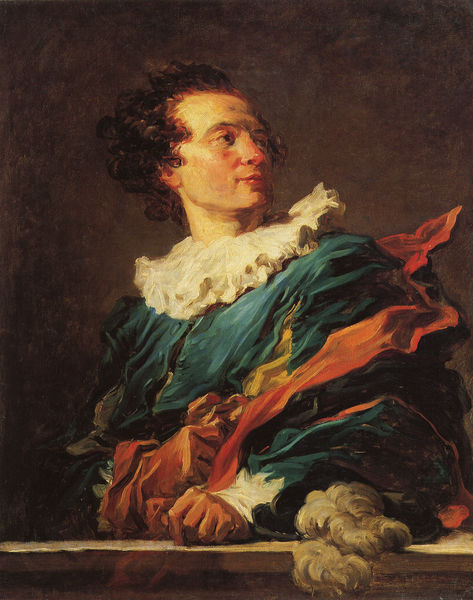
Titel: Portrait présumé de l'abbé de Saint-Non (Figure de fantaisie), Angebliches Bildnis des Abtes von Saint-Non (Phantasieporträt)
Künstler: Jean Honoré Fragonard
Standort: Paris
Institution: Musée du Louvre
Schlagwörter: baum, blau, dunkel, feder, gemälde, hand, held, kopf, mann, schatten, umhang, weiß, bäume, gelb, grün, ocker, bewegung, braun, finger, frankreich, frisur, grau, haar, handschuh, handschuhe, hell, hintergrund, hut, licht, mund, nase, orange, profil, schwarz, stirn, tisch, blick, rot, tuch, hochformat, malerei, jacke, jung, wand, augen, barock, falten, federn, gesicht, kragen, samt, sehen, spitze, ärmel, bildnis, hals, halskrause, hände, niederlande, portrait, porträt, öl, wind, brüstung, auge, haare, kostüm, mantel, pose, theater, kinn, knopf, kontrast, lippen, locke, locken, rosa, schwarzer hintergrund, wald, bewegt, federbusch, federhut, perücke, schwung, balkon, schlagschatten, mauer, flattern, stürmisch, wehen, wild, blue, hands, könig, oil, red, white, black, collar, dark, duktus, face, gray, green, hair, lace, nose, painting, robe, sitting, table, yellow, ernst, brauen, gown, looking, oil painting, pink, brown, geländer, rüsche, rüschen, aufstützen, knöpfe, kante, stolz, balustrade, mauerwerk, künstler, faust, dynamik, schawrz, selbstbildnis, manschette, manschetten, herrscher, dunkler hintergrund, krause, pinselstrich, feather, profile, halbfigurig, halbprofil, glove, gut, dynamisch, man, entschlossen, entschlossenheit, ear, head, eyes, noble, sash, spitzenkragen, kröse, light, schauspieler, david, color, shadow, brow, chin, mouth, scarf, curls, movement, bright, ledge, human, royal, brown hair, neck, jabot, costume, renaissance, side view, voll, hochrechteckig, rüschchen, eye, fingers, schwungvoll, fragonard, lips, pale, acteur, beobachten grün, brüstug, fraise, mühlradkragen, tellerkragen, theatre, majestic, paint, dutch, cheek, wool, gelockt, dreiviertel profil, tan, forehead, realistic, zinken, kühn, scholar, white collar, rote nase, ruffle, ruff, strümisch, no, fuck, 18th century, curly hair, brows, curly, yes, cool, show, 17th century, proud, red nose, looking away, blue shirt, perüce, wow, slashed, dunkel eitel lockig kragen rot faltenwurf, türkis rote nase portrait, verbissen denkerstirn nachdenklich, renesanse, tablle, finders, nhkjshd, ah, plumed hat, closed hand, blue jacket, velbet, neck ruffle